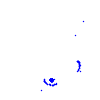
Particle: kaon